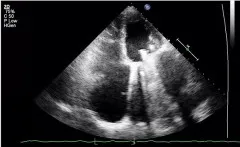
The echocardiogram after the patient was admitted showed mild tricuspid regurgitation with no other significant abnormalities and the mechanical mitral valve functioned normally. The apical four-chamber view shows strong echogenicity of the mechanical mitral valve prosthesis with large "comet tail sign.
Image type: radiology (ultrasound)